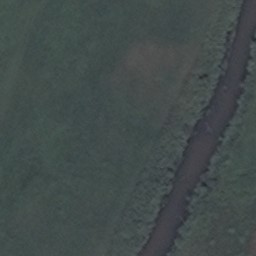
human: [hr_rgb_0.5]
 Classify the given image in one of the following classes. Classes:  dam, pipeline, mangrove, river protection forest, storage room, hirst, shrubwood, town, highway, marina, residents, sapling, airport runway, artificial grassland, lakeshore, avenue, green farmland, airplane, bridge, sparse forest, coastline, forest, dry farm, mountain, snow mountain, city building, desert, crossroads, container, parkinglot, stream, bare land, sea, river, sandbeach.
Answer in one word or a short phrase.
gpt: river